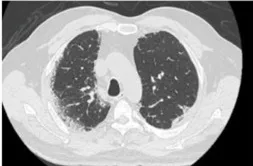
Follow-up chest CT scan of post-COVID-19 pneumonia (second chest CT scan). The chest CT scan performed 4 weeks after the management of severe COVID-19 pneumonia reveals the appearance of bronchiectasis. Green arrow).
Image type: radiology (ct)